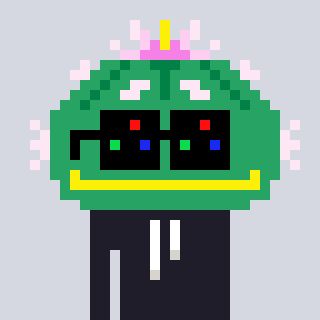
a pixel art character with square black sunglasses, a peyote-shaped head and a grayscale-colored body on a cool background